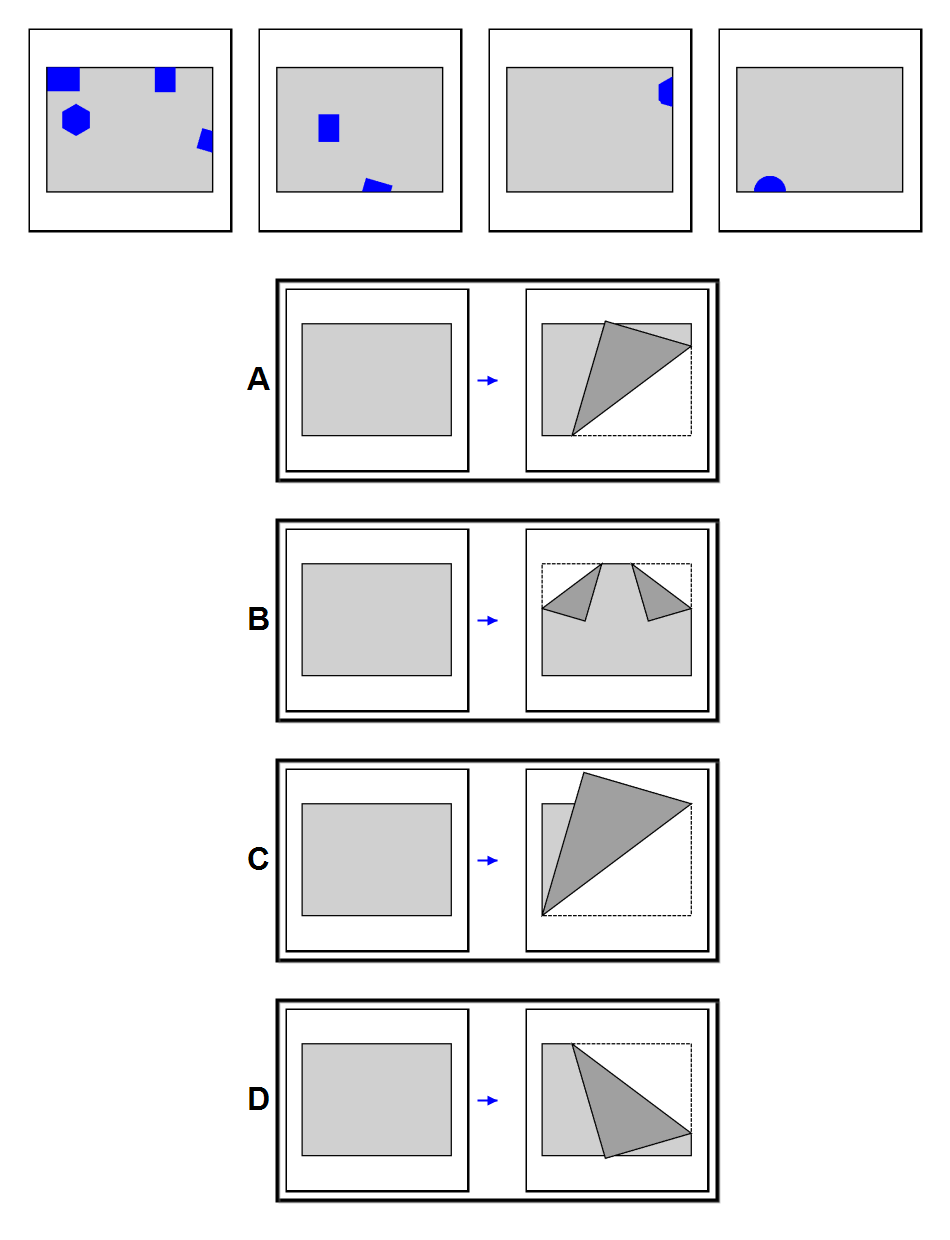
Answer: A